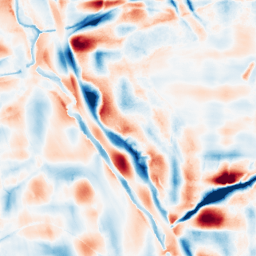
Category: wavelet
Decomposition family: wavelet_dwt
Decomposition parameters: wavelet: sym4
level: 5
Upsampling method: sinc_hamming
Upsampling parameters: scale: 4
kernel_size: 8
Upsampling scale: 4